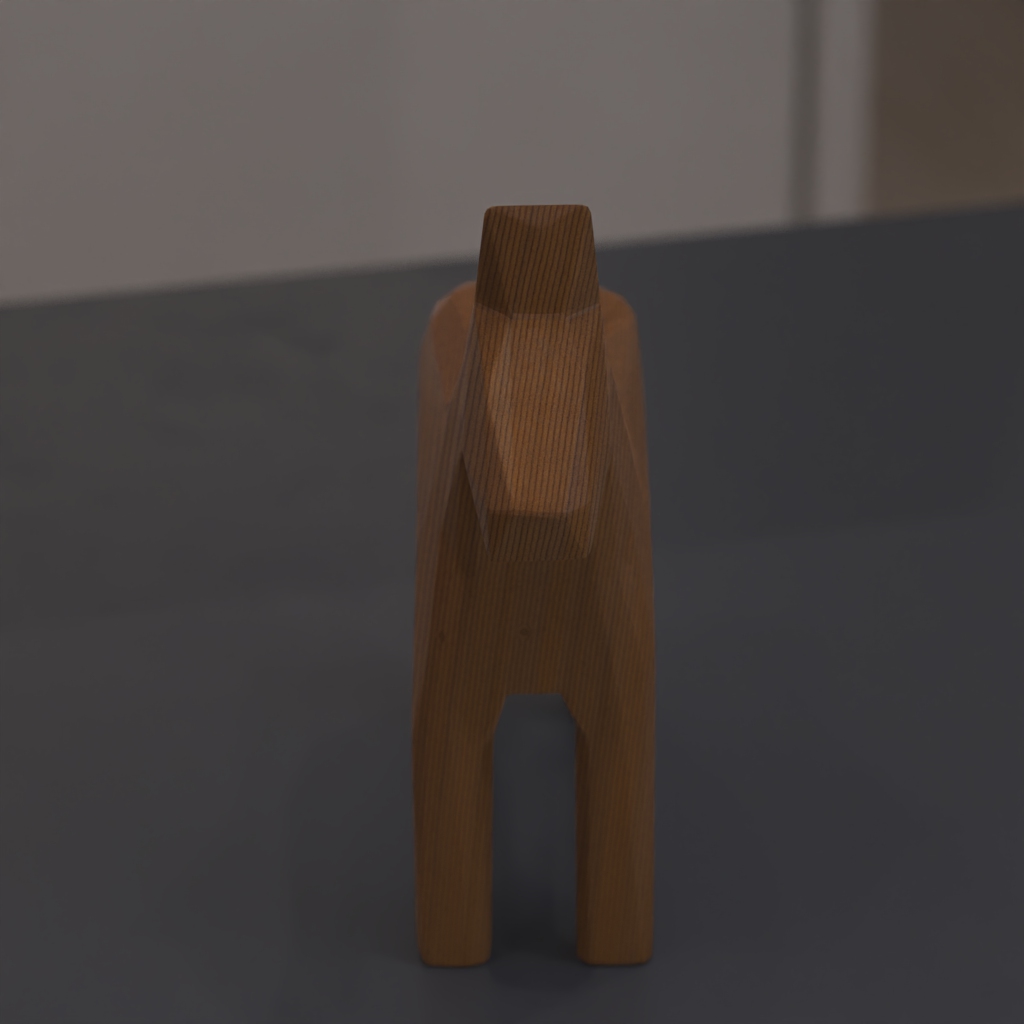
A high quality rendering of a dalahest_oak dalecarlian horse figurine made of varnished dark oak standing on a dark kitchen counter in an dark kitchen counter,medium shot from the front top, 150 mm, f 11, bokeh